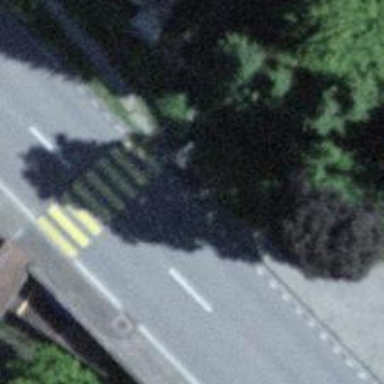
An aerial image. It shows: Bus stop along the road.